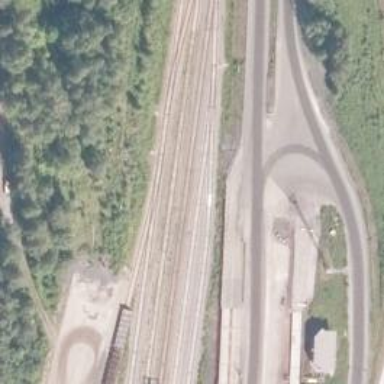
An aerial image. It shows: Rail track of class B1.